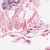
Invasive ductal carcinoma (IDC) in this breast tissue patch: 0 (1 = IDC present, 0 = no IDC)